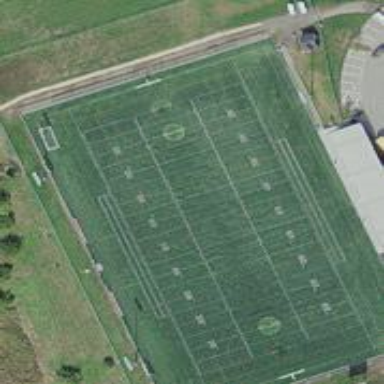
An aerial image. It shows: American football pitch.